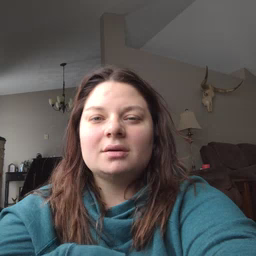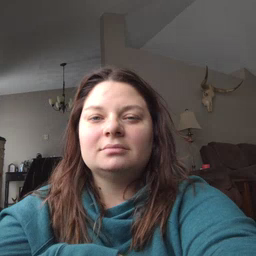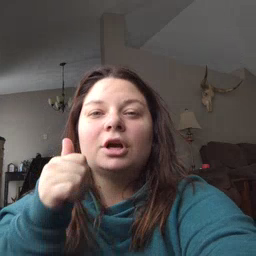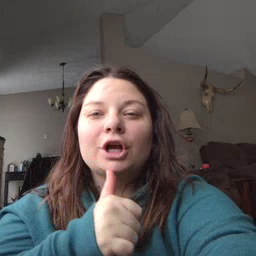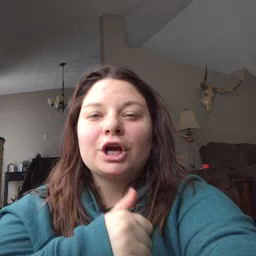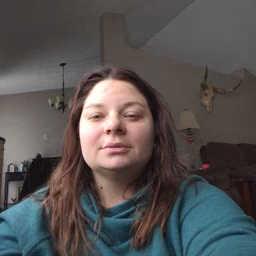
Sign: girl